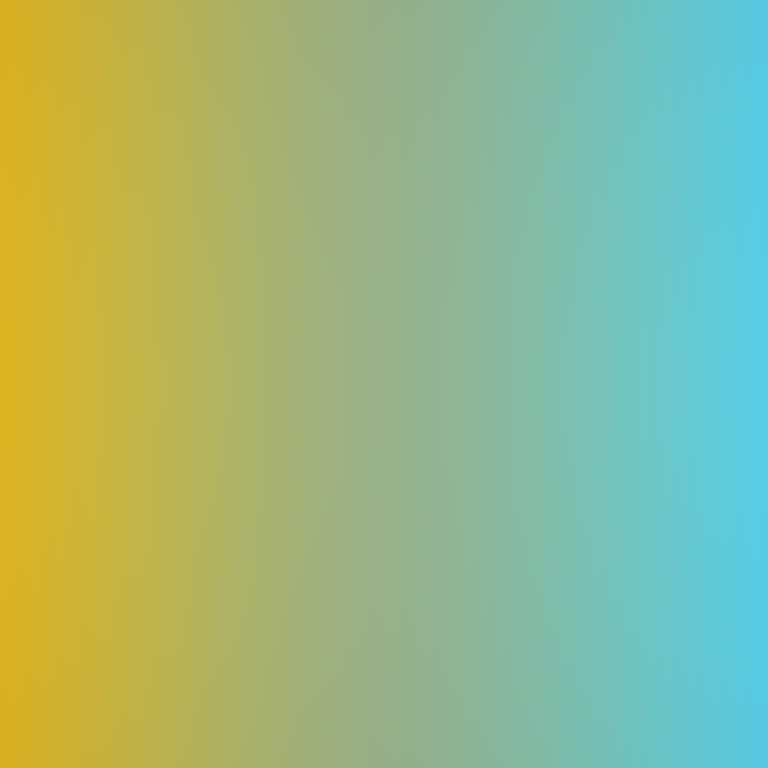
Abstract light effect, smooth gradient from golden yellow to soft cyan, serene atmosphere, diffuse glow, no room, no furniture, no objects.